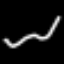
Label: squiggle